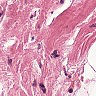
Metastatic tissue present: no